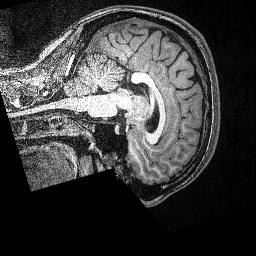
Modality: T1w
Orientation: sagittal
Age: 25
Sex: male
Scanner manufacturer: siemens
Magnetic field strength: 3 T
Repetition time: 2.53 s
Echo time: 0.00342 s